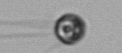
Label: flagellate_morphotype1